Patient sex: M
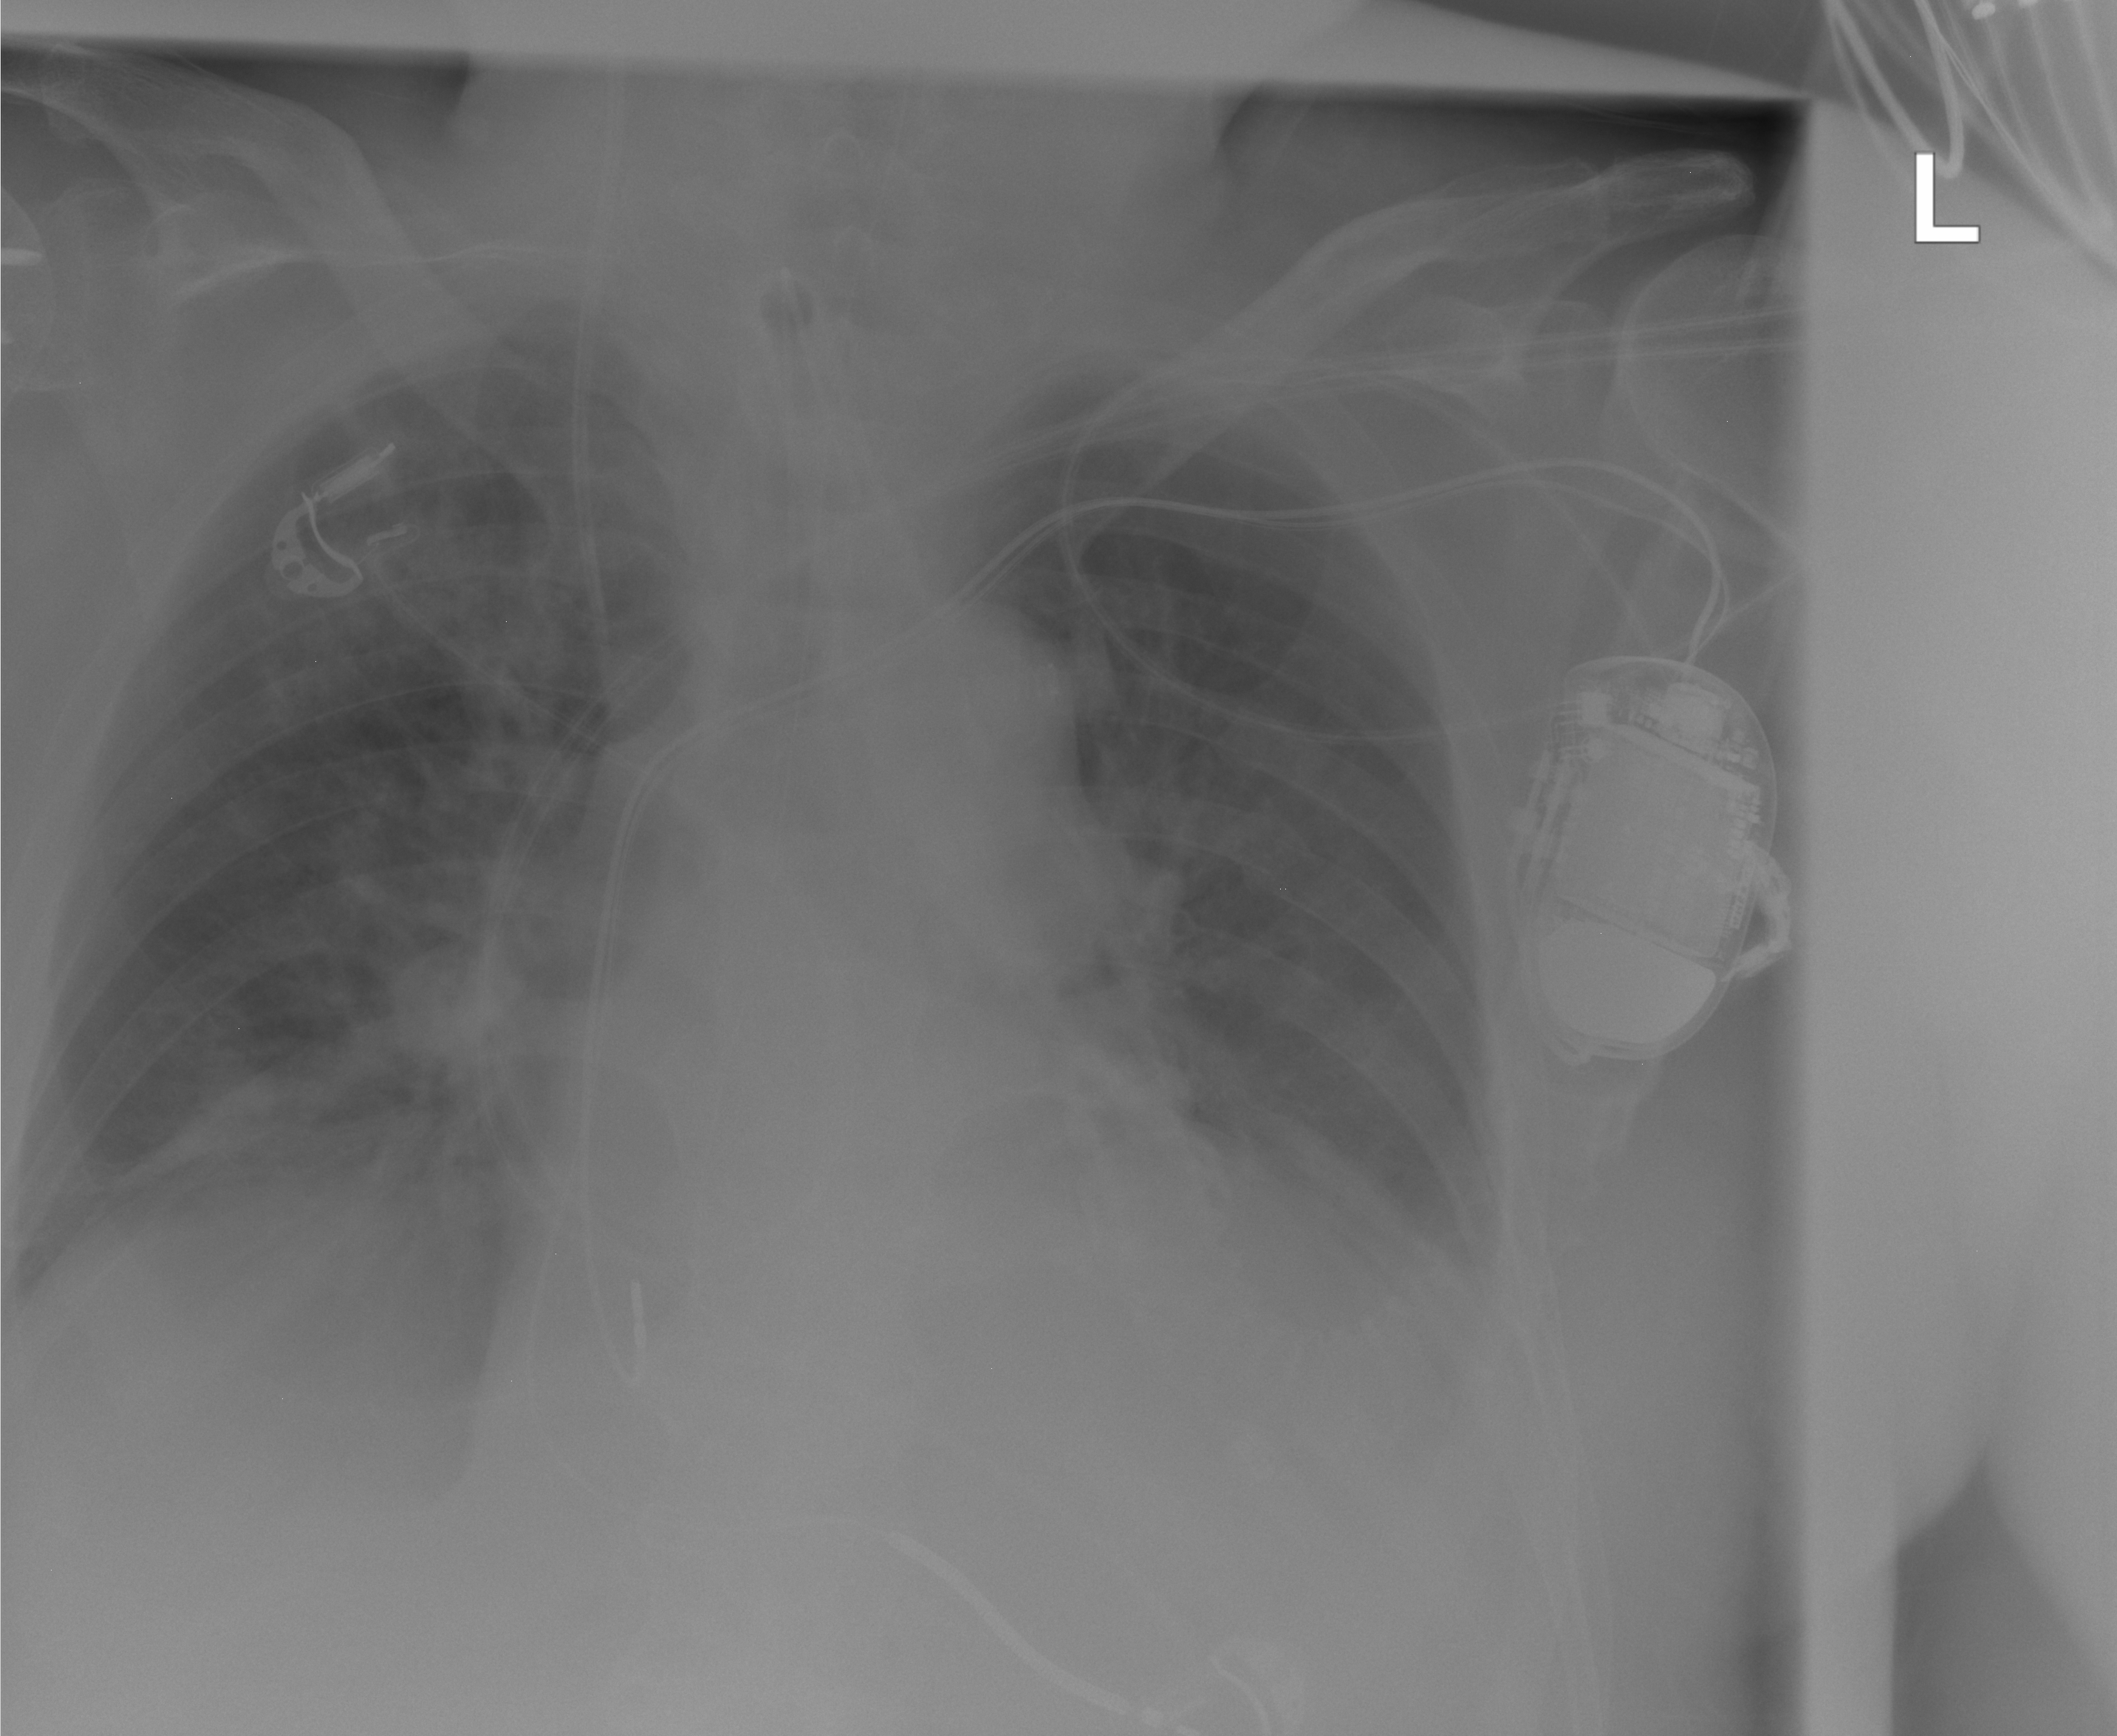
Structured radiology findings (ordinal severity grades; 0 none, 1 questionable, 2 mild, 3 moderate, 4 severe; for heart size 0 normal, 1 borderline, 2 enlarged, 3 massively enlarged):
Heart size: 2
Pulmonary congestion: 2
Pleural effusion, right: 1
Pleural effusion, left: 2
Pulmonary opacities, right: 2
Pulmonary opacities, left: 2
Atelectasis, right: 2
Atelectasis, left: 2